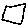
Label: square